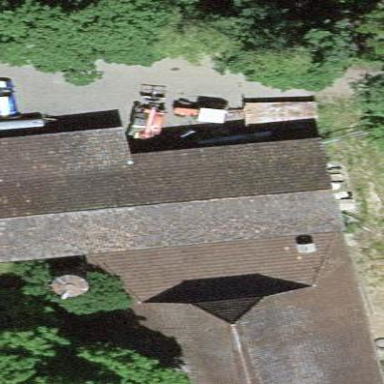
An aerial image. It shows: Rural barn.